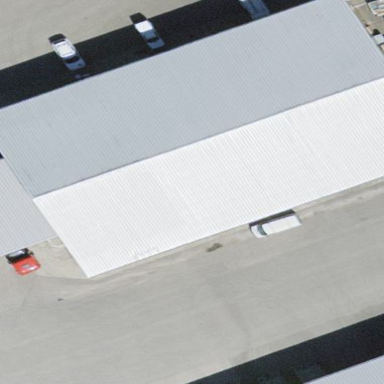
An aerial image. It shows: Industrial building.